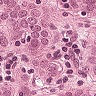
Metastatic tissue present: yes